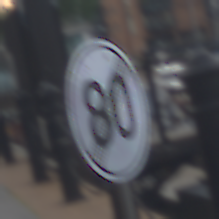
Verkehrszeichen: EndeGeschwindigkeit80
Umgebung: Outdoor, Urban
Tageszeit: MorningAfternoon
Wetter: Overcast
Licht: Natural
Jahreszeit: NotSpecified
Kontrast: LowContrast